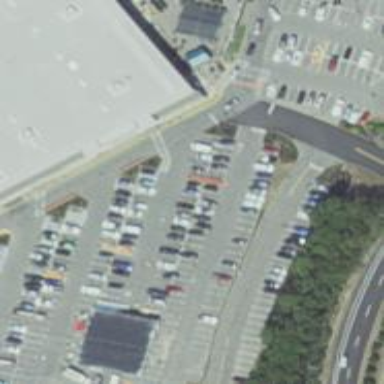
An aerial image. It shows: Parking space is available.